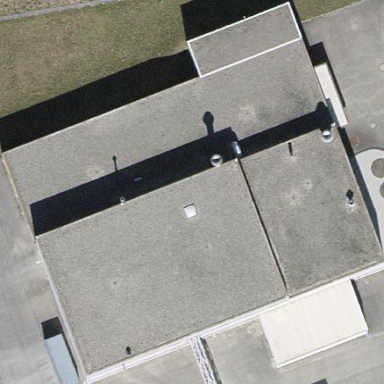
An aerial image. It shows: Commercial building.